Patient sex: M
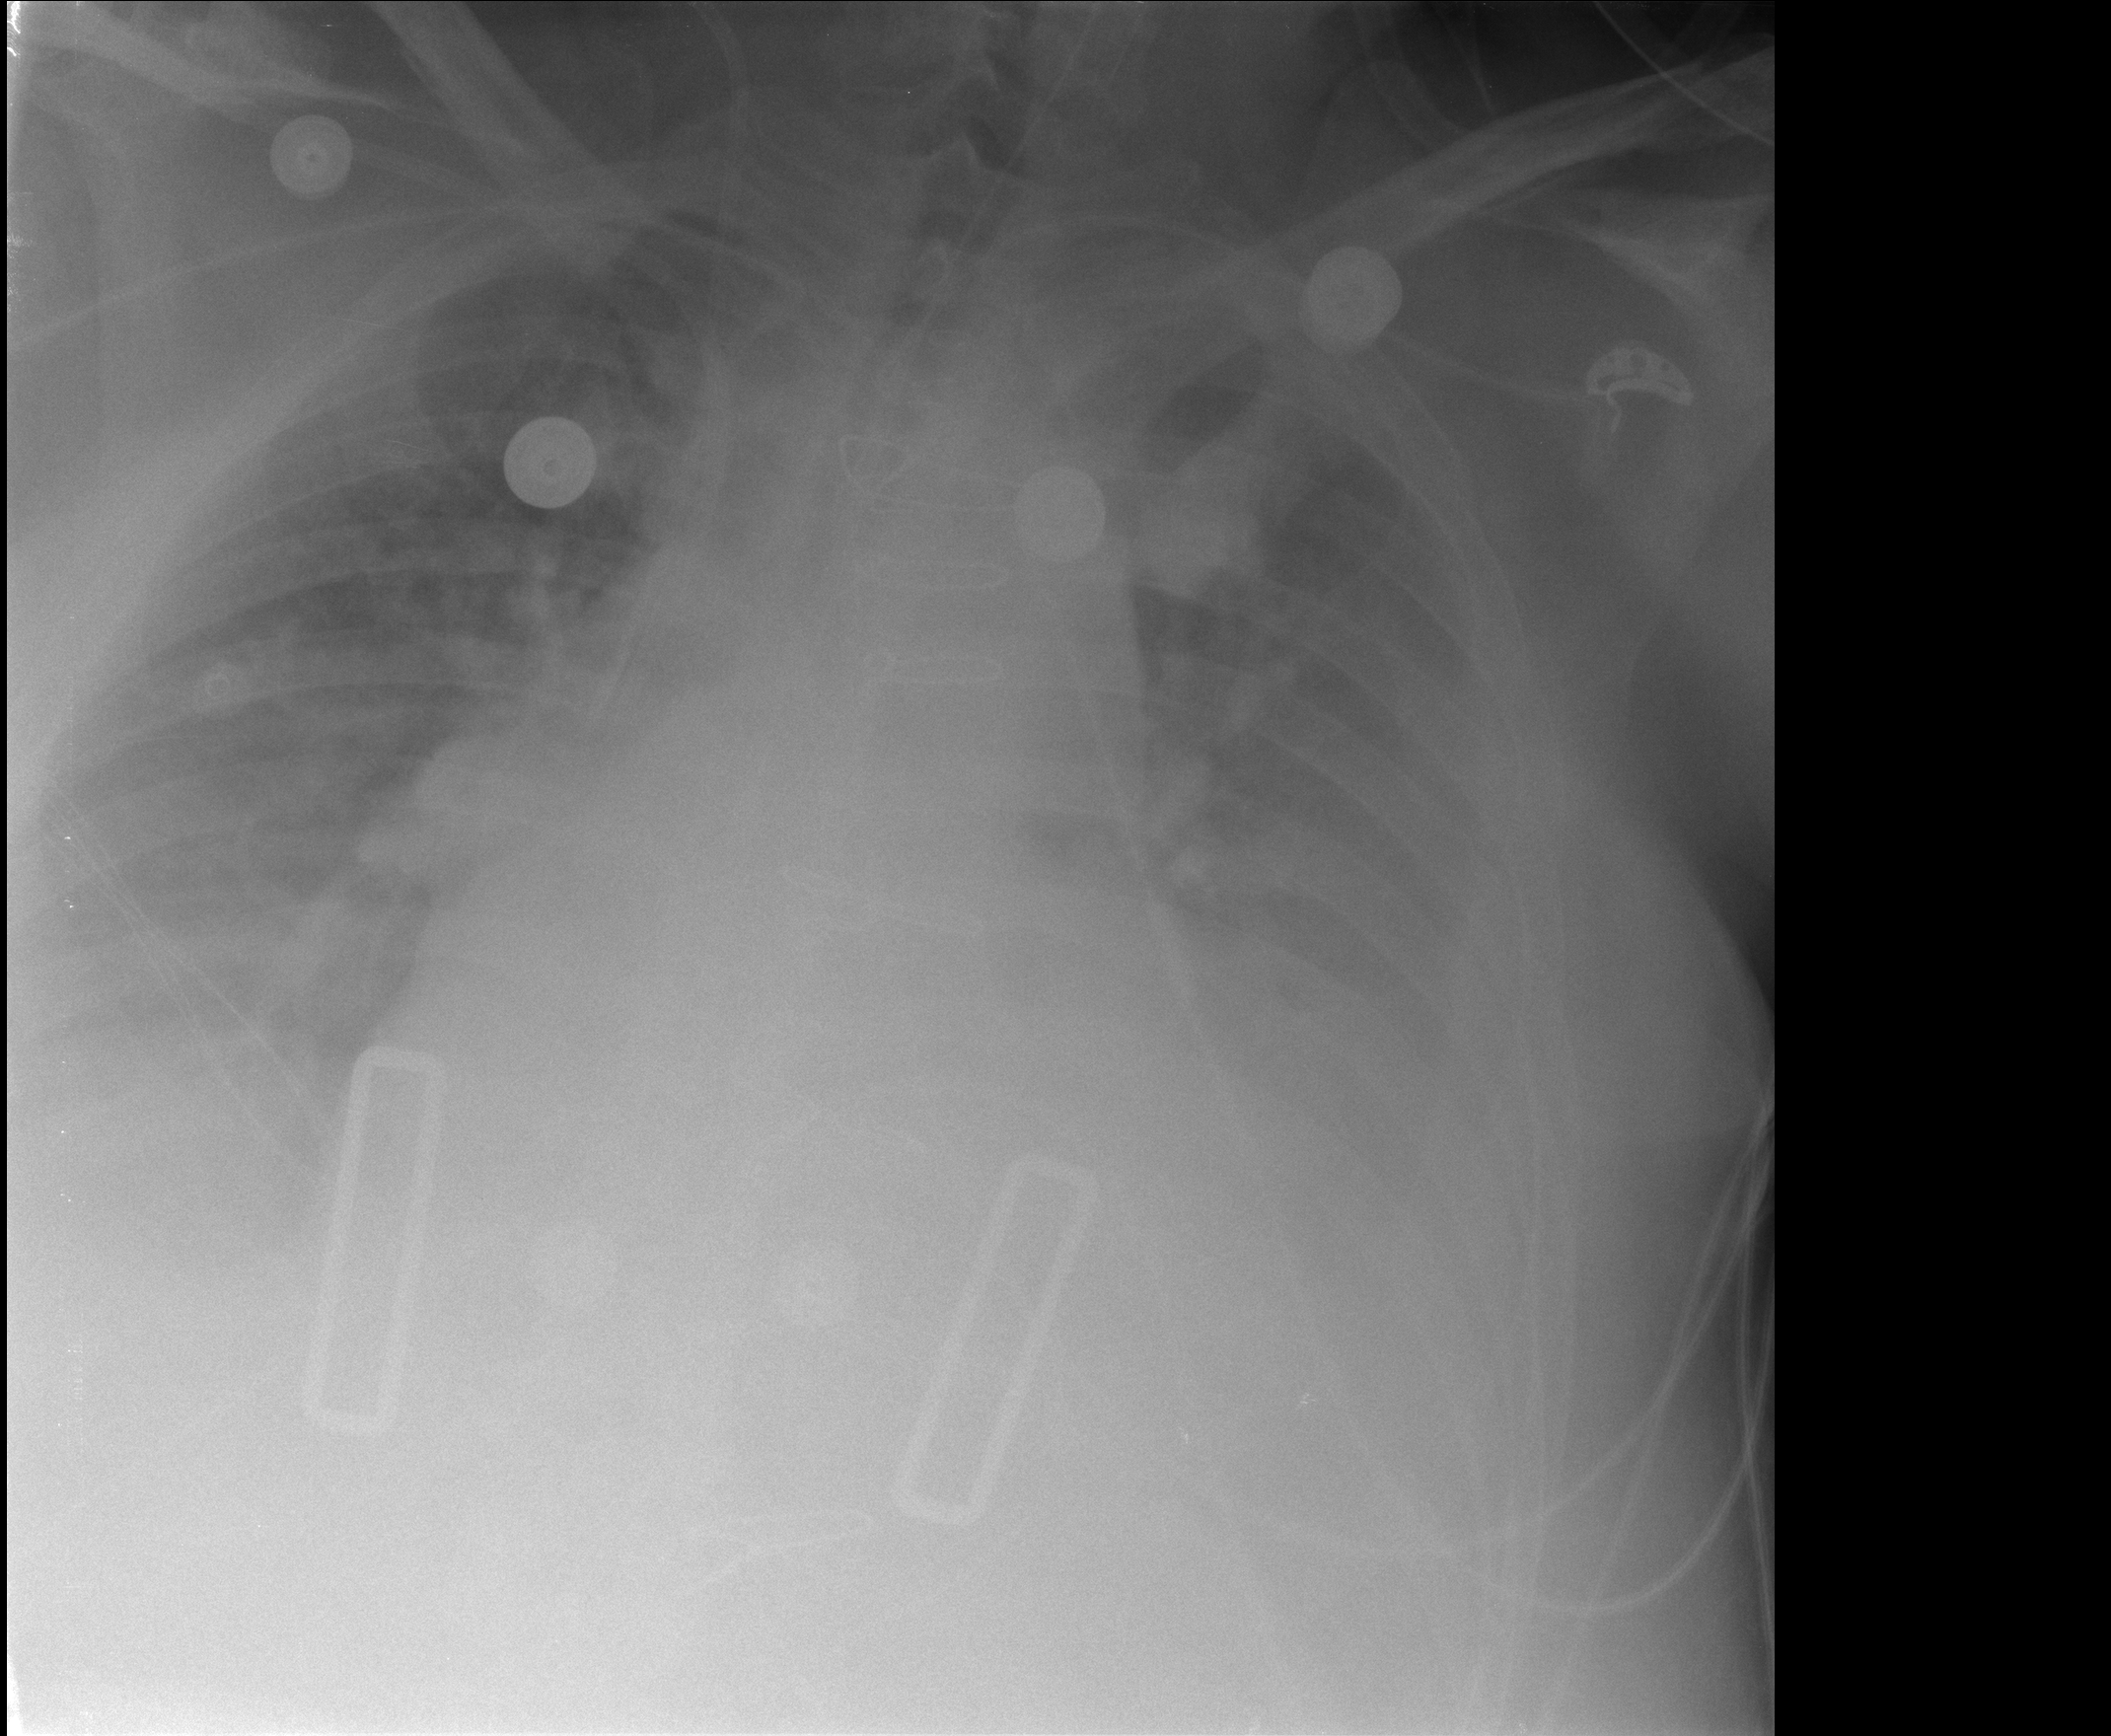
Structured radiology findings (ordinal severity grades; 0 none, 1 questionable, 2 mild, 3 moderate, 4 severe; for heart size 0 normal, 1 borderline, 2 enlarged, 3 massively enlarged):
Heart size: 3
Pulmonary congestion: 2
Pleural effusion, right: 3
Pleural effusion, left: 4
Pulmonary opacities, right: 0
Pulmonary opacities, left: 0
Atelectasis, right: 2
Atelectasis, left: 2